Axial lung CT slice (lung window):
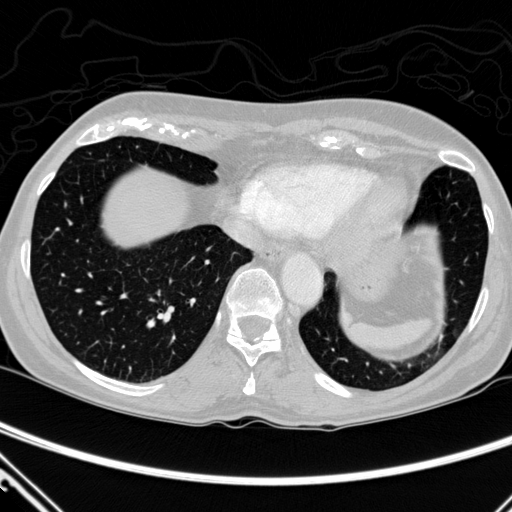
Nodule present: no